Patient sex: M
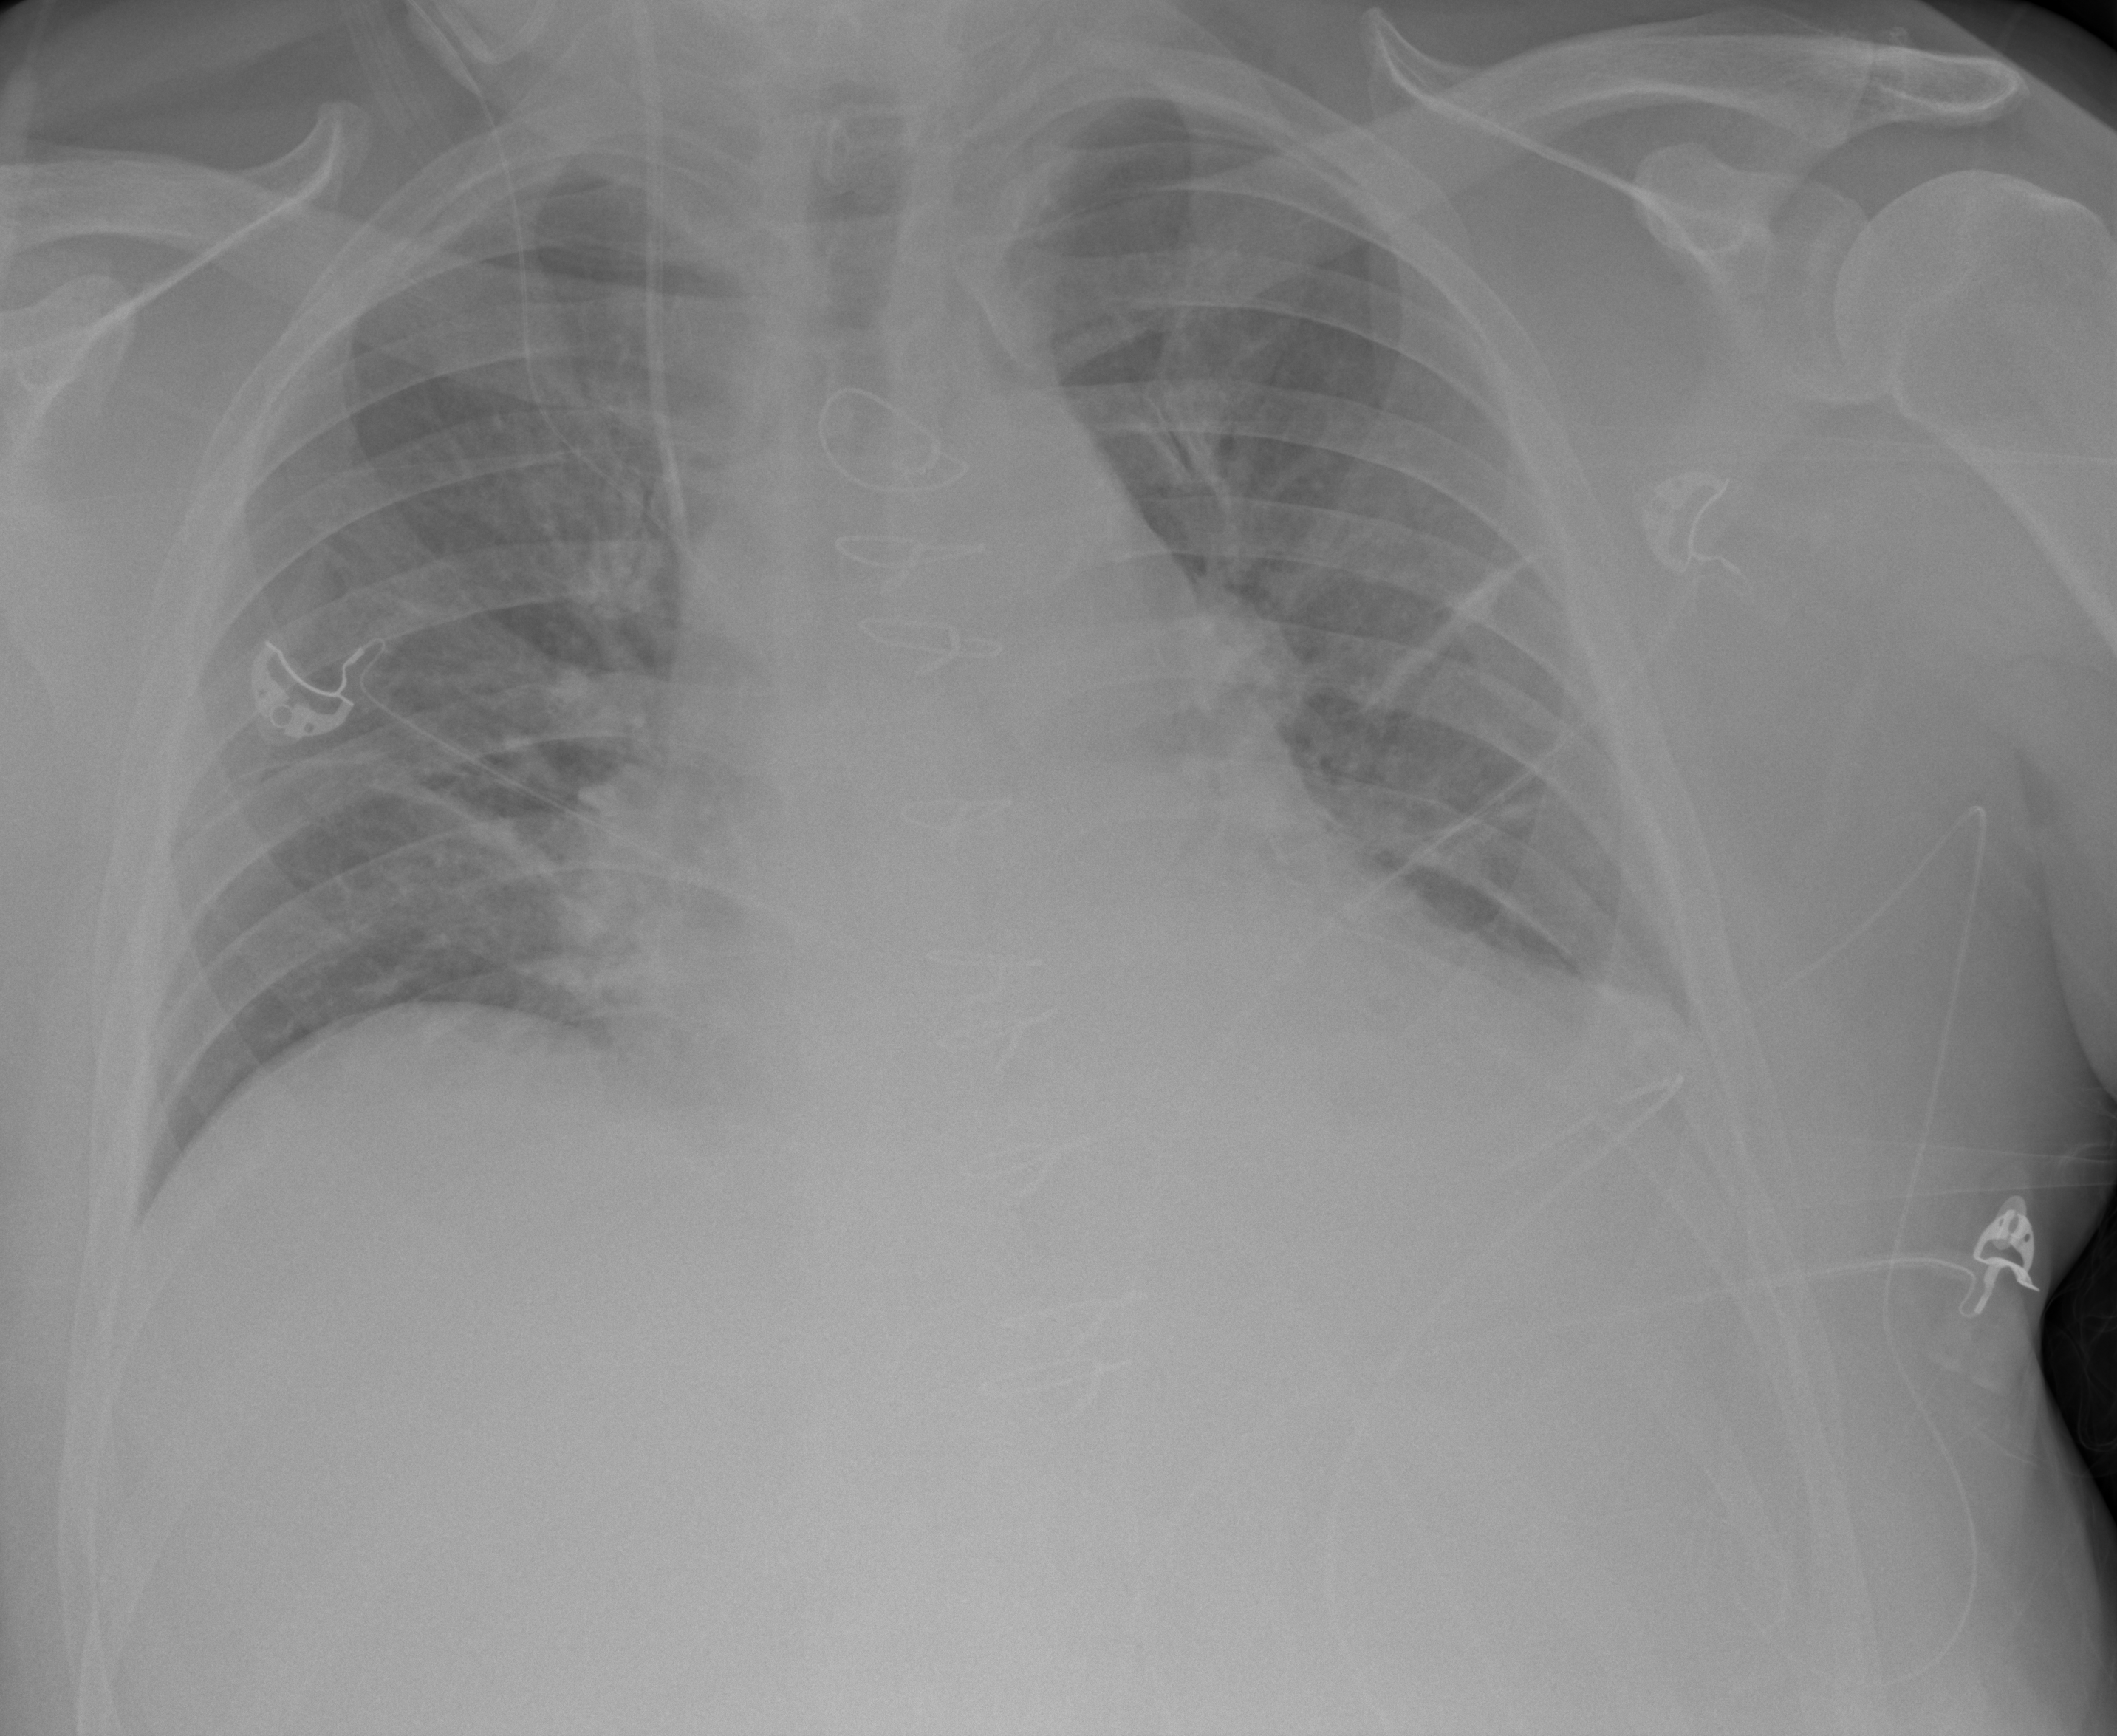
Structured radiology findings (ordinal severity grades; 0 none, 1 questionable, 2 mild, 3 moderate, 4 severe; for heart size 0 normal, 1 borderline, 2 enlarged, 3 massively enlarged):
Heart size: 2
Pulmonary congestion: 2
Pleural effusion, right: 0
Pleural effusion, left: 2
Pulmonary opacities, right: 0
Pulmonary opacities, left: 0
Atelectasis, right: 2
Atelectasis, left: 2